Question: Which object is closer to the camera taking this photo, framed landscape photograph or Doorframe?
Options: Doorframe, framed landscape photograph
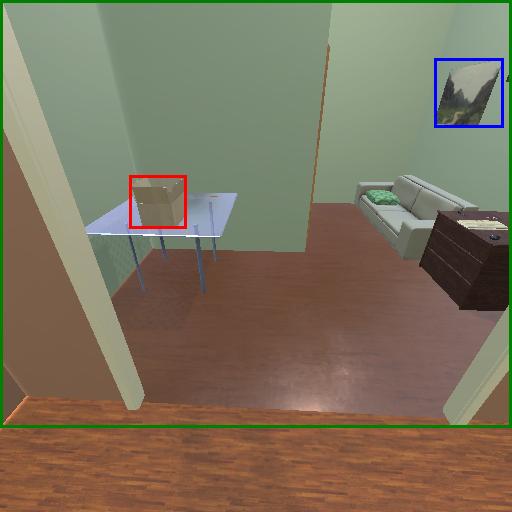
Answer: Doorframe